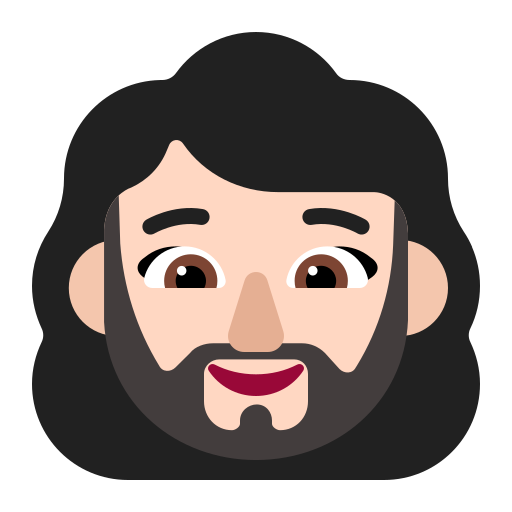
woman beard flat light